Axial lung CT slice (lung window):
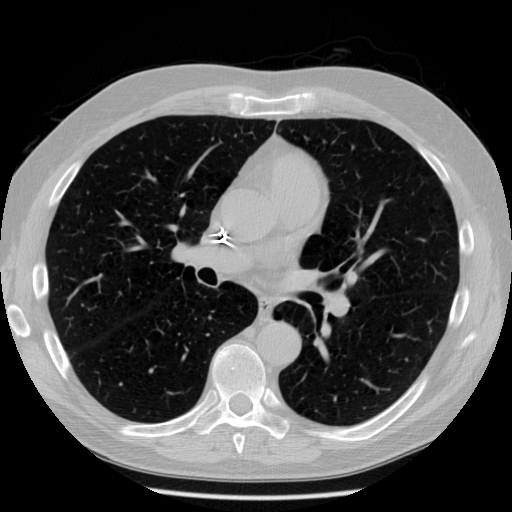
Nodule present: no